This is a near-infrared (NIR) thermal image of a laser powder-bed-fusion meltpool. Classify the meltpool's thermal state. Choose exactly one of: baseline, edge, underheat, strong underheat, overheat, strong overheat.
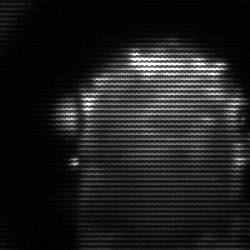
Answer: baseline